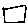
Label: square